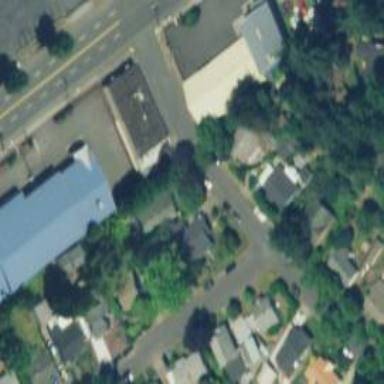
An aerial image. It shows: Residential road with sidewalk on the left.